Field crop: maize
Growth stage: 2
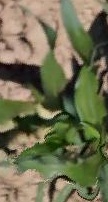
Species: maize